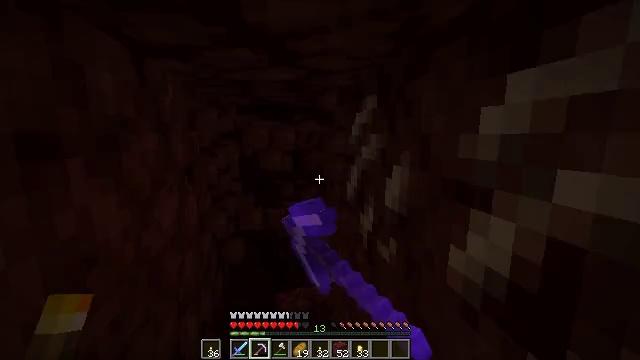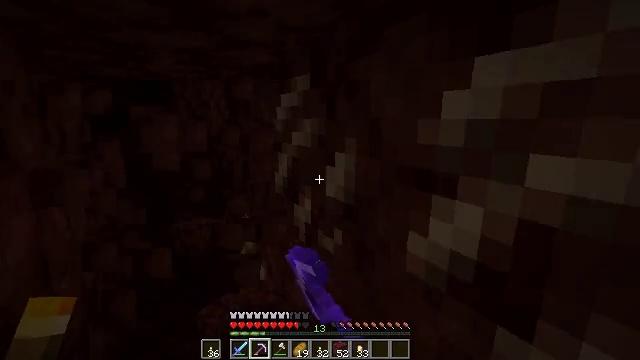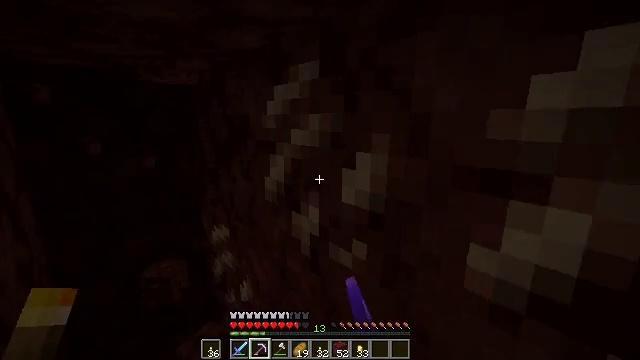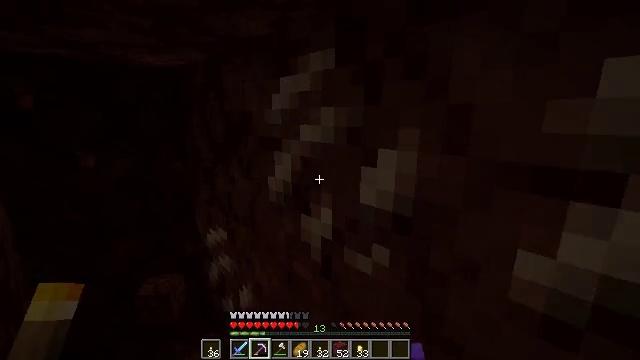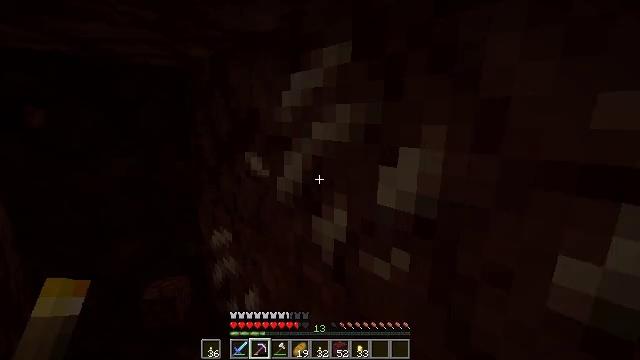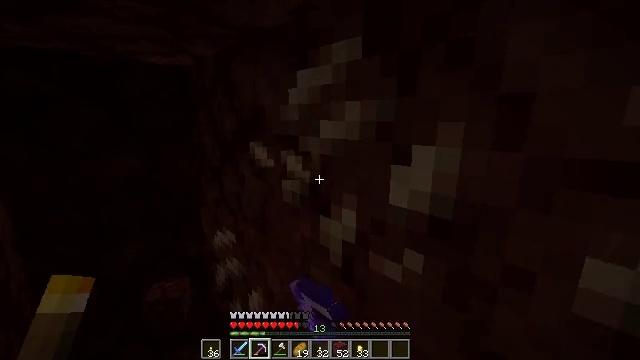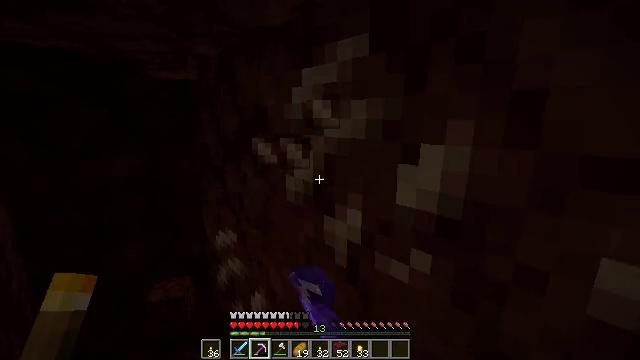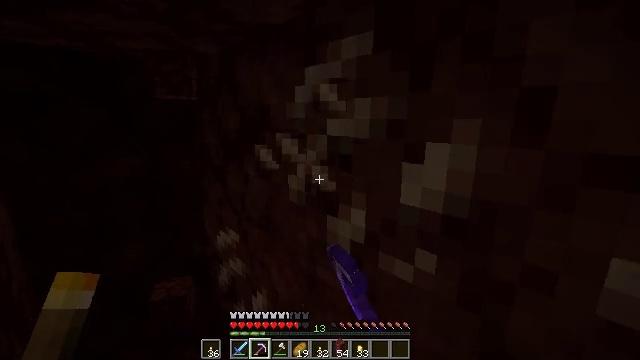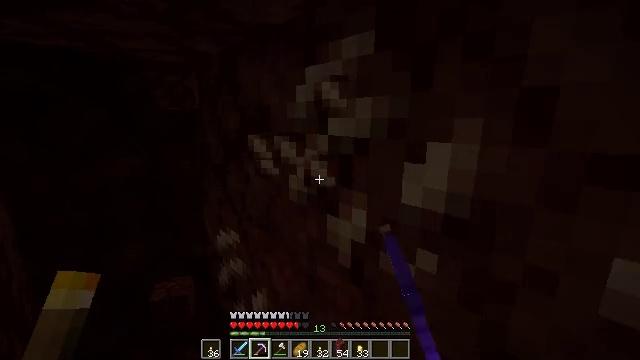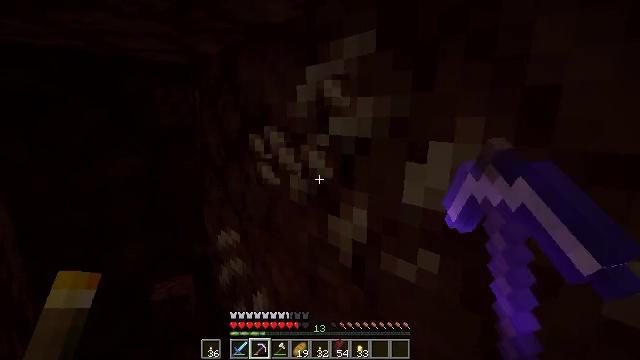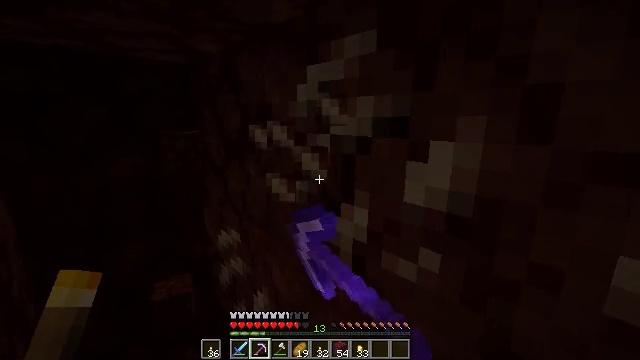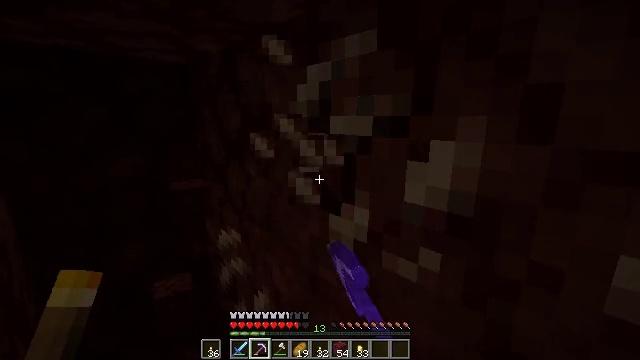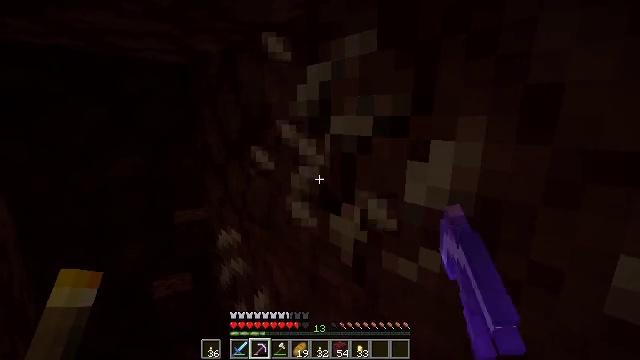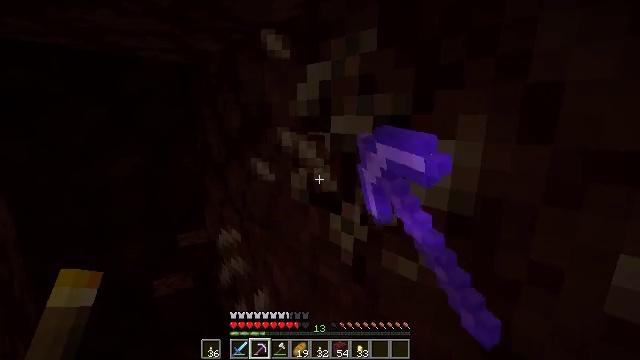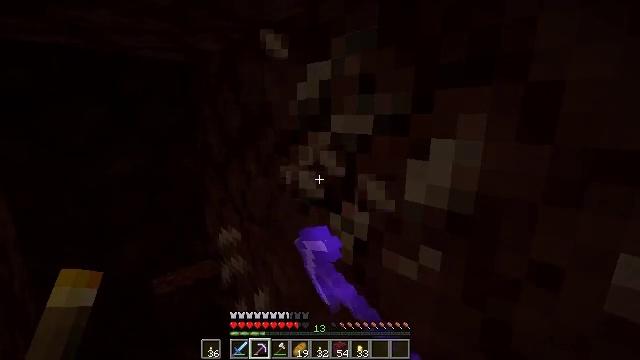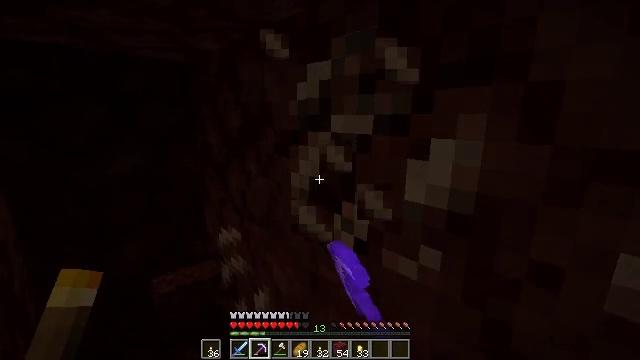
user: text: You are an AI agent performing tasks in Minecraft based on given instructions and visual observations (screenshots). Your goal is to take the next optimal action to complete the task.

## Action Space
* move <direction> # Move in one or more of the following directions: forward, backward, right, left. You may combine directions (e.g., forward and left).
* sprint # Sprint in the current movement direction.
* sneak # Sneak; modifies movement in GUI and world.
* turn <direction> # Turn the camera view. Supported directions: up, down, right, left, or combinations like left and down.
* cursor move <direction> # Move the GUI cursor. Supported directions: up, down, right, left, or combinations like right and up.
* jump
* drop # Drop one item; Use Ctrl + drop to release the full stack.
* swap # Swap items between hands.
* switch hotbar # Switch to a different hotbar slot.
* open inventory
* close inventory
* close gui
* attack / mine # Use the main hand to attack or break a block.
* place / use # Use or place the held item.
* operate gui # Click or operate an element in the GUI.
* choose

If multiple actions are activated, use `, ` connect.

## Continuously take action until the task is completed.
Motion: motion action
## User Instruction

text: Dig up the nether quartz ore.
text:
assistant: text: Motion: move forward and move left, turn right and down
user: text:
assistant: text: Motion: move left, turn right
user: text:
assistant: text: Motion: turn right
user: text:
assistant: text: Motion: attack / mine
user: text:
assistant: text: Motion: attack / mine
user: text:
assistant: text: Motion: attack / mine
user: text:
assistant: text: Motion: attack / mine
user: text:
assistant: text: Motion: attack / mine
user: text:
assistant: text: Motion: attack / mine
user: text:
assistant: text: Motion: attack / mine
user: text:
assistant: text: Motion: attack / mine
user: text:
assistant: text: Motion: attack / mine
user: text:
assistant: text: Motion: attack / mine
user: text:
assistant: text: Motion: attack / mine
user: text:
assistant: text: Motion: attack / mine
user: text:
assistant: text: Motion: attack / mine
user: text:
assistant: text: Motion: attack / mine
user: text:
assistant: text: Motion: turn right, attack / mine
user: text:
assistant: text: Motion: turn right and up, attack / mine
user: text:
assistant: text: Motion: turn right and up, attack / mine
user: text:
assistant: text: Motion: turn right, attack / mine
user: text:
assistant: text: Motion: turn right, attack / mine
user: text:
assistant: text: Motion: turn right, attack / mine
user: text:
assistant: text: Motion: attack / mine
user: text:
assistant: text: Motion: attack / mine
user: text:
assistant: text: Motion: attack / mine
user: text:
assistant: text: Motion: attack / mine
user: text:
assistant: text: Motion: attack / mine
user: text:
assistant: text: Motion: attack / mine
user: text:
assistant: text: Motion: turn right, attack / mine